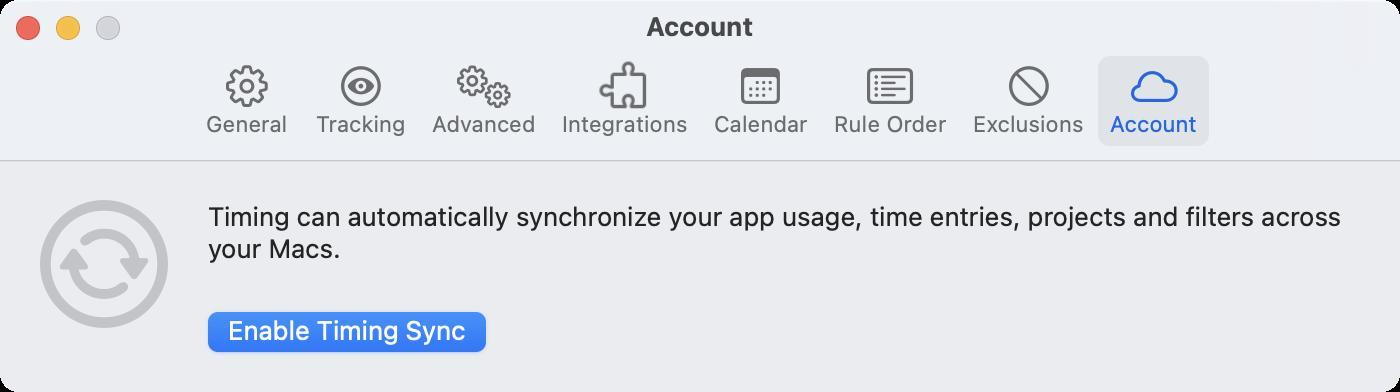
Accessibility tree:
{"name": "Account", "role": "AXWindow", "description": null, "role_description": "standard window", "value": null, "position": "406.00;112.00", "size": "700;196", "children": [{"name": null, "role": "AXStaticText", "description": null, "role_description": "text", "value": "Timing can automatically synchronize your app usage, time entries, projects and filters across your Macs.\n", "position": "102.00;100.00", "size": "580;48", "children": []}, {"name": "Enable_Timing_Sync", "role": "AXButton", "description": null, "role_description": "button", "value": null, "position": "97.00;151.00", "size": "153;32", "children": []}, {"name": null, "role": "AXImage", "description": "syncPreferences sync template", "role_description": "image", "value": null, "position": "20.00;100.00", "size": "64;64", "children": []}, {"name": null, "role": "AXToolbar", "description": null, "role_description": "toolbar", "value": null, "position": "0.00;28.00", "size": "700;52", "children": [{"name": "General", "role": "AXButton", "description": null, "role_description": "button", "value": null, "position": "96.00;28.00", "size": "55;52", "children": []}, {"name": "Tracking", "role": "AXButton", "description": null, "role_description": "button", "value": null, "position": "152.00;28.00", "size": "57;52", "children": []}, {"name": "Advanced", "role": "AXButton", "description": null, "role_description": "button", "value": null, "position": "210.00;28.00", "size": "64;52", "children": []}, {"name": "Integrations", "role": "AXButton", "description": null, "role_description": "button", "value": null, "position": "275.00;28.00", "size": "75;52", "children": []}, {"name": "Calendar", "role": "AXButton", "description": null, "role_description": "button", "value": null, "position": "351.00;28.00", "size": "59;52", "children": []}, {"name": "Rule_Order", "role": "AXButton", "description": null, "role_description": "button", "value": null, "position": "411.00;28.00", "size": "68;52", "children": []}, {"name": "Exclusions", "role": "AXButton", "description": null, "role_description": "button", "value": null, "position": "480.50;28.00", "size": "68;52", "children": []}, {"name": "Account", "role": "AXButton", "description": null, "role_description": "button", "value": null, "position": "549.00;28.00", "size": "56;52", "children": []}]}, {"name": null, "role": "AXButton", "description": null, "role_description": "close button", "value": null, "position": "7.00;6.00", "size": "14;16", "children": []}, {"name": null, "role": "AXButton", "description": null, "role_description": "zoom button", "value": null, "position": "47.00;6.00", "size": "14;16", "children": [{"name": null, "role": "AXGroup", "description": null, "role_description": "group", "value": null, "position": "47.00;6.00", "size": "14;16", "children": [{"name": null, "role": "AXGroup", "description": null, "role_description": "group", "value": null, "position": "47.00;6.00", "size": "14;16", "children": []}]}]}, {"name": null, "role": "AXButton", "description": null, "role_description": "minimize button", "value": null, "position": "27.00;6.00", "size": "14;16", "children": []}, {"name": null, "role": "AXStaticText", "description": null, "role_description": "text", "value": "Account", "position": "321.00;5.00", "size": "58;16", "children": []}]}